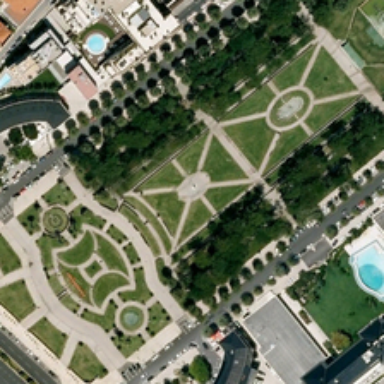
In the middle of the picture is the lawn around the building .